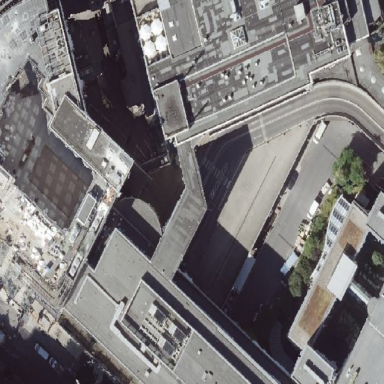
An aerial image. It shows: Department store building.